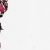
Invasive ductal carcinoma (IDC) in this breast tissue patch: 0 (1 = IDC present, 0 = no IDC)